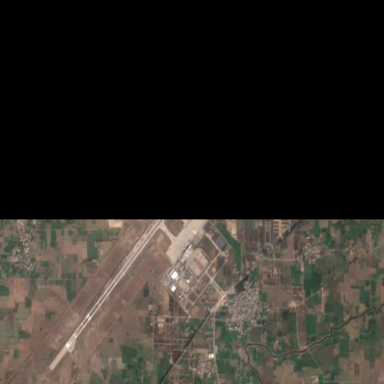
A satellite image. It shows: International aerodrome.